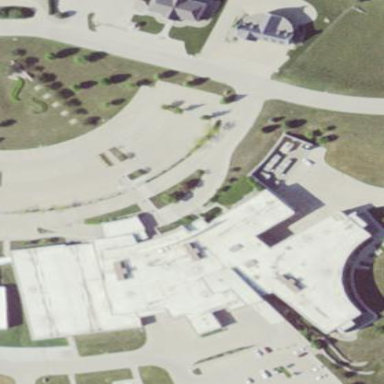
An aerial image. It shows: Hospital building.